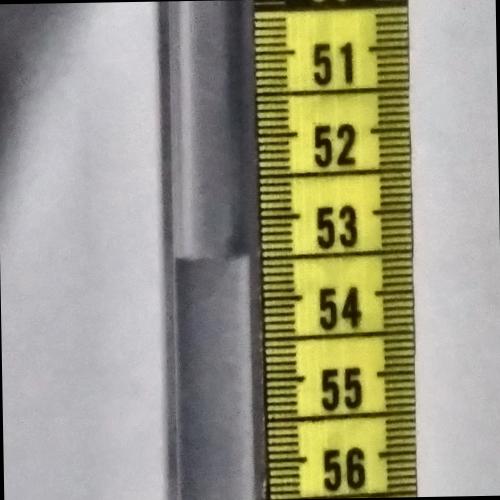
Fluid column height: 53.5 cm